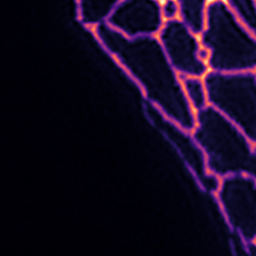
Label: Super-resolution ER image